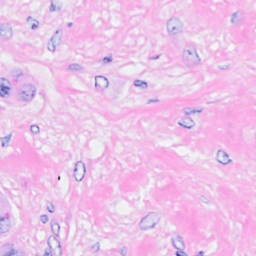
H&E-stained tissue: Breast